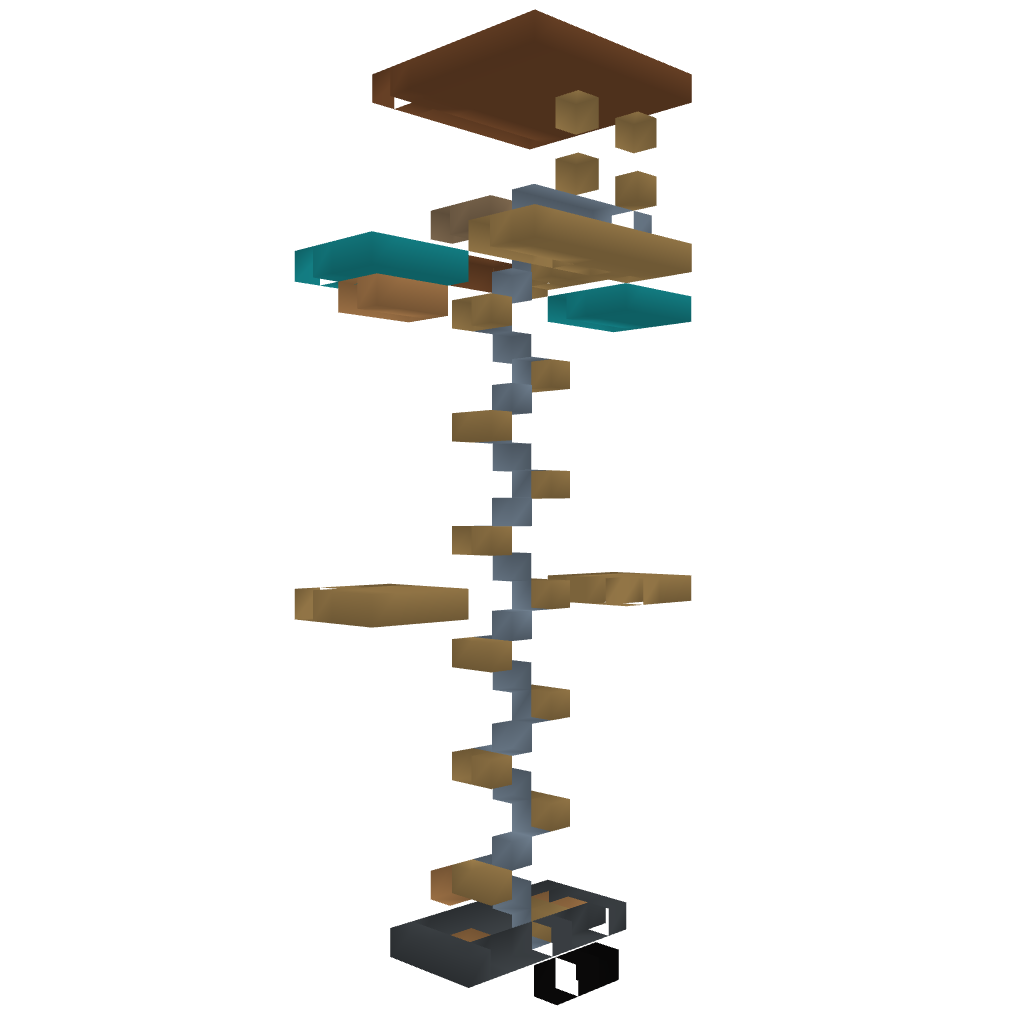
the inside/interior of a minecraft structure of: Minecraft dude